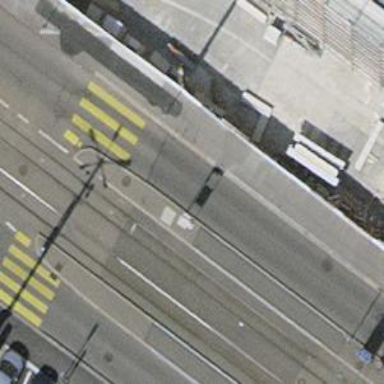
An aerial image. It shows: Tram stop for public transport.